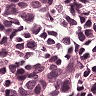
Metastatic tissue present: yes